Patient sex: F
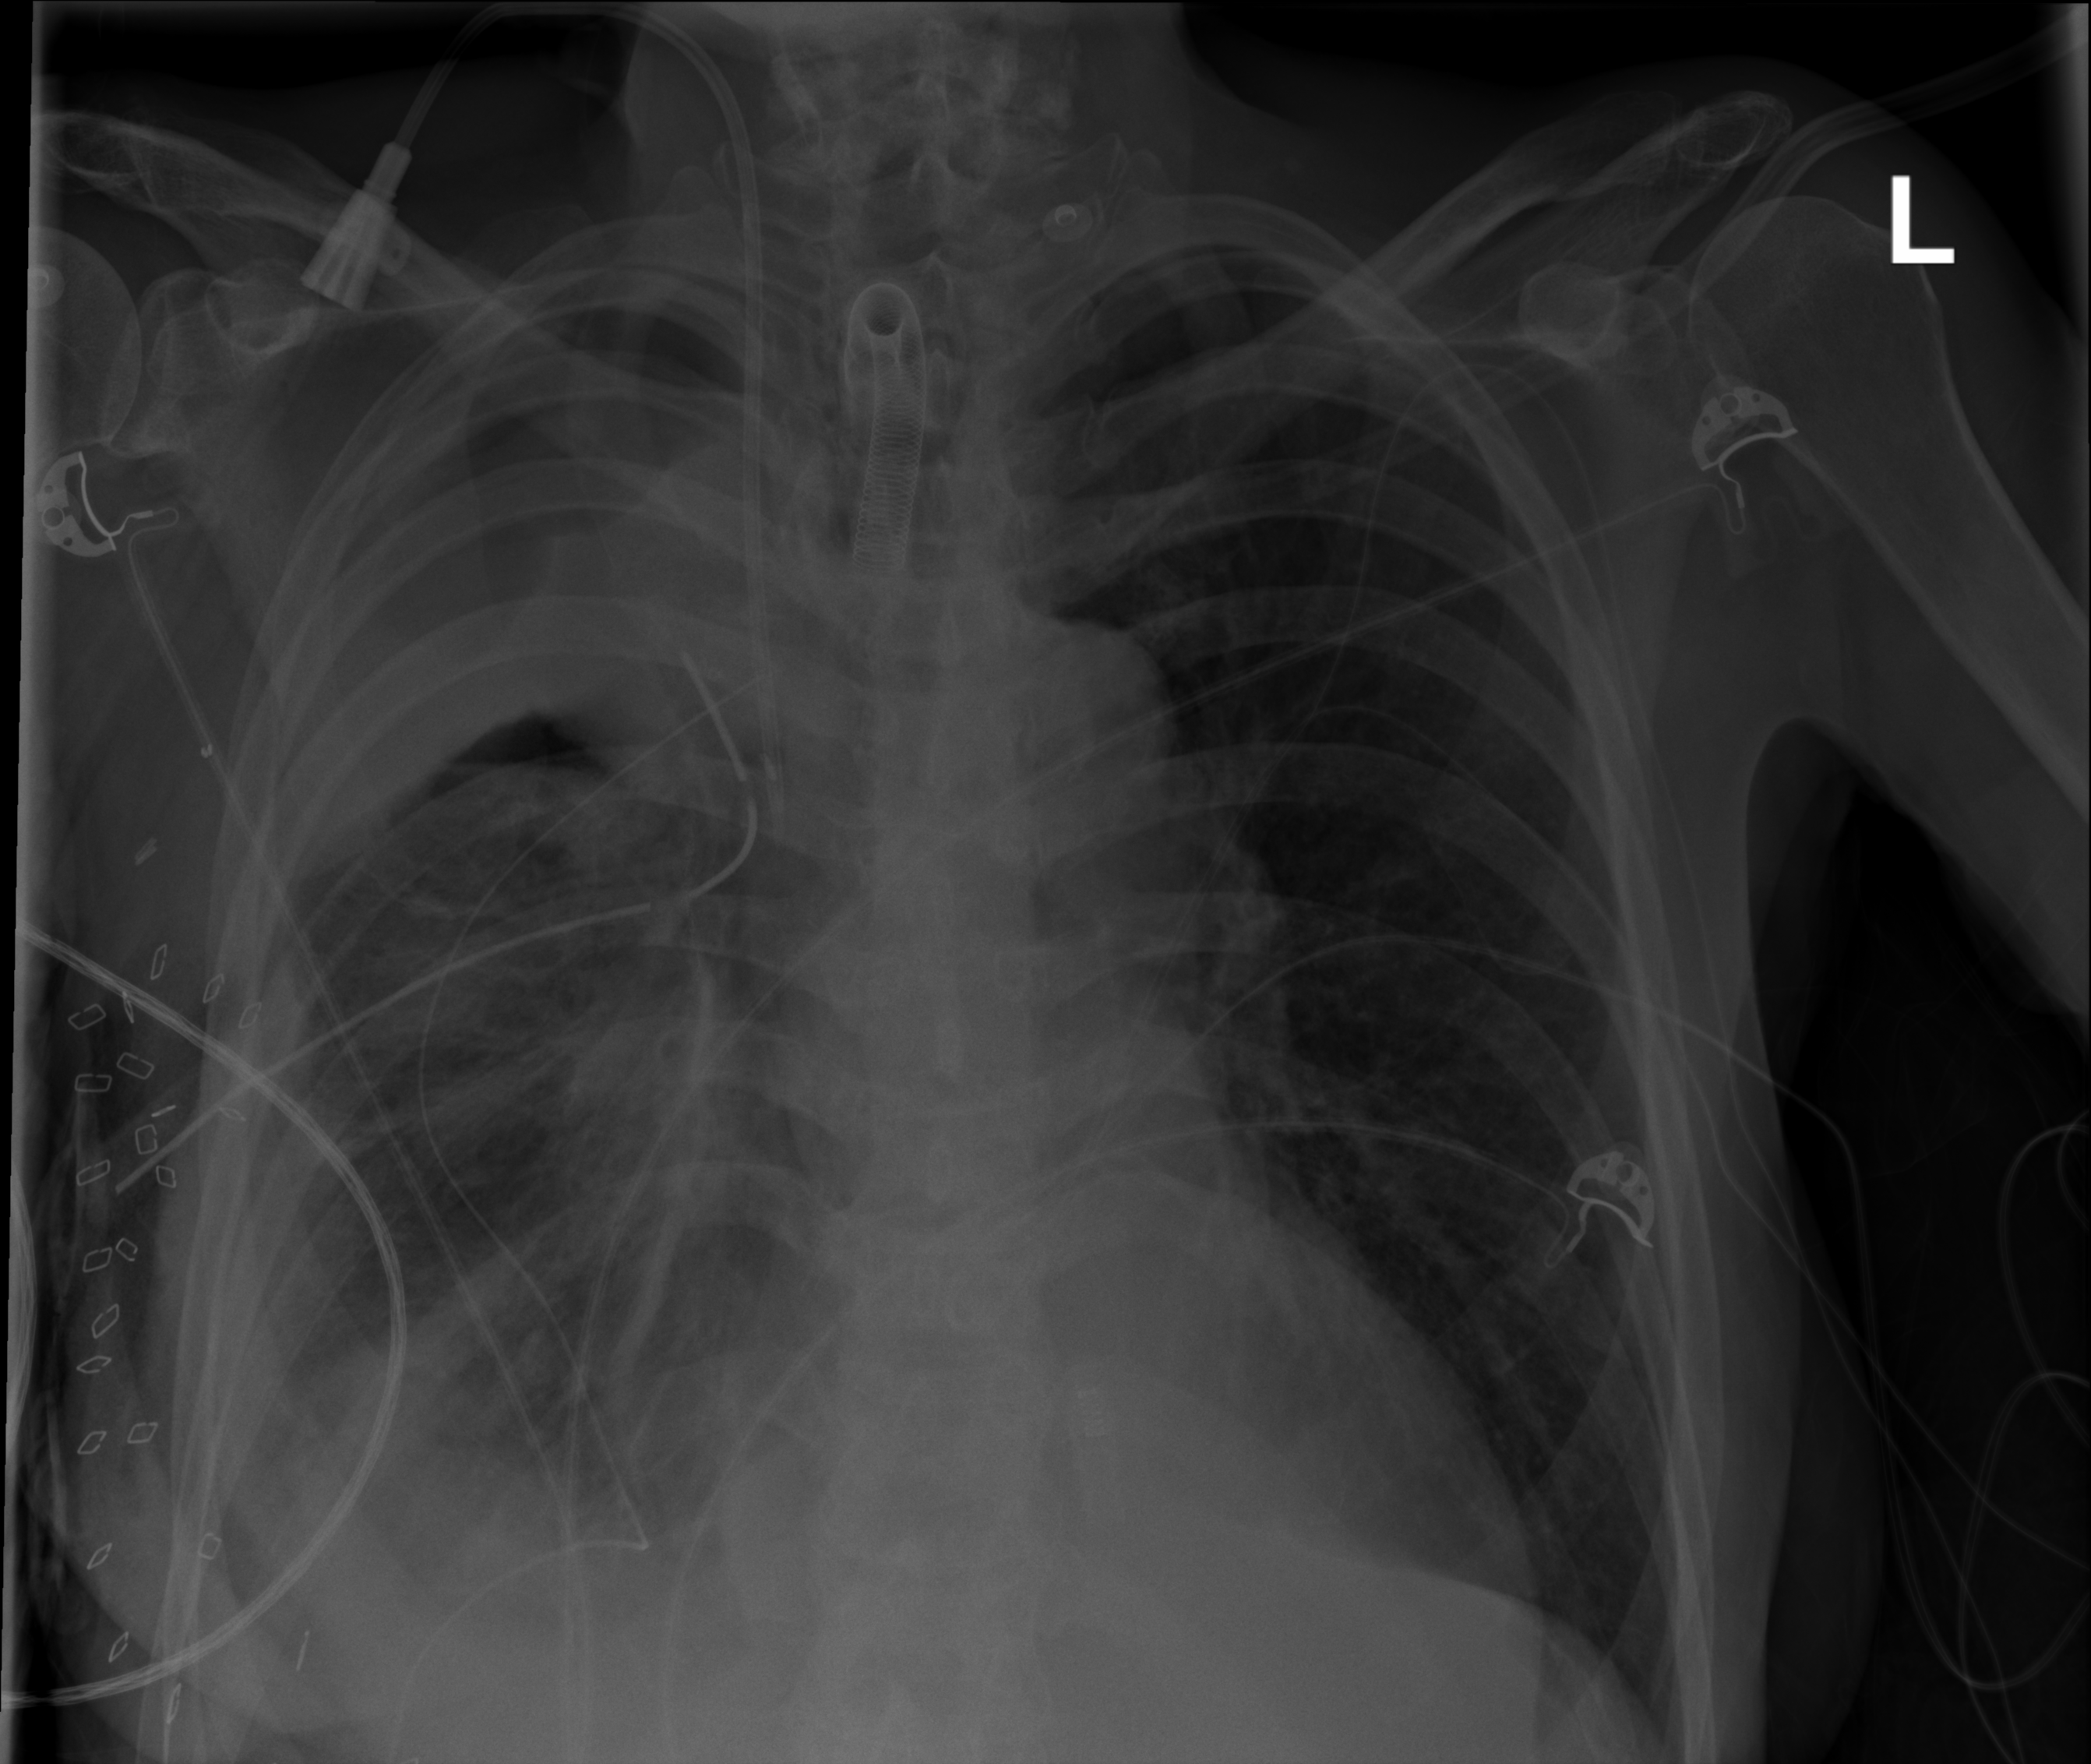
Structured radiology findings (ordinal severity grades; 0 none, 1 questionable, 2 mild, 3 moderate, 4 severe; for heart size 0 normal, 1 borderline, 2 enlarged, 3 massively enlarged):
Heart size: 2
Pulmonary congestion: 0
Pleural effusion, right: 3
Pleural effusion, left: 1
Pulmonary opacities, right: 2
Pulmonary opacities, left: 0
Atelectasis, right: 3
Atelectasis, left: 2